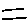
Label: line